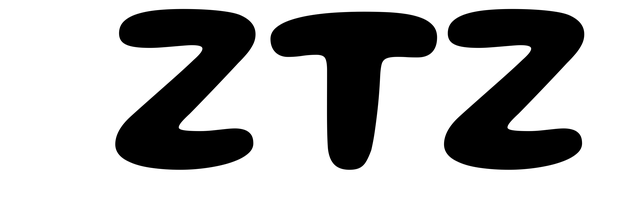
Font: Gluten_SemiBold